Question: In my iOS application i have an UITextView in which i insert some text downloaded from the web. This text is not editable/selectable by the user and it's a sort of preview of the whole text downloaded.
So, i want to show only the first two line of the text and i want to have always a vertical centered alignment. The text can also have only one line and, if there are more than two lines or there is a very long line i want to put these ".." at the end of the visible text.
I want something like this:

I hope i explained myself.
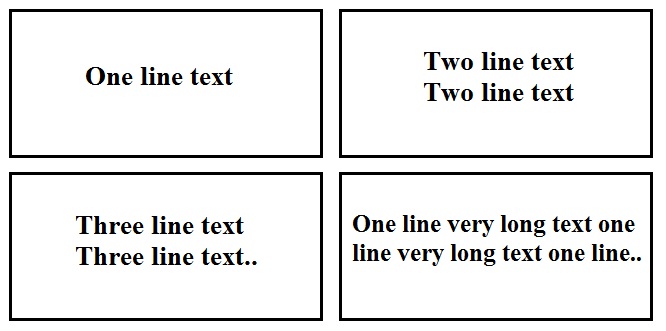
Answer: If it is only a preview of the entire text, you can use a UILabel instead. The UILabel will have a fixed size and it will automatically truncate the text at the end and add the "..." you want. Don't forget to specify the numberOfLines property of UILabel to be 2 and the textAlignment property to NSTextAlignmentCenter if you want it centered.